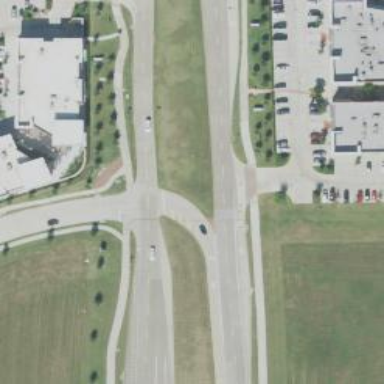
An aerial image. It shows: Unmarked crossing on cycleway.